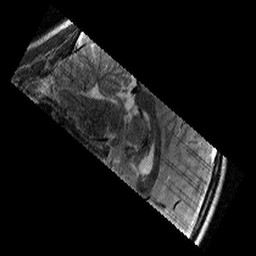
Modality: T2w
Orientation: sagittal
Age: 9
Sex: male
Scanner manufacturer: siemens
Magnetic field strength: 3 T
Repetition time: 9.23 s
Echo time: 0.067 s